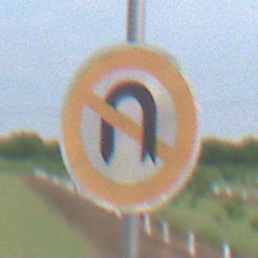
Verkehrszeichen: VerbotWenden
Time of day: SunriseSunset
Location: Outdoor (Nature)
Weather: PartlyCloudy
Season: NotSpecified
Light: Natural